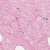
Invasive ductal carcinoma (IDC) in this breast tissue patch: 0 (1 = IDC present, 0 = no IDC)